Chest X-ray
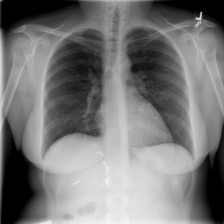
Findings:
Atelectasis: negative
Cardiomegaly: negative
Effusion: negative
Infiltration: negative
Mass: negative
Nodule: negative
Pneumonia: negative
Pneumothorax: negative
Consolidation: negative
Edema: negative
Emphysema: negative
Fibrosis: negative
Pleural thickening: negative
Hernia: negative